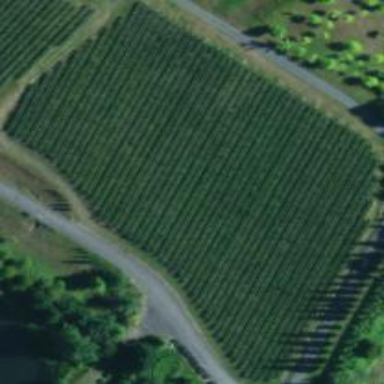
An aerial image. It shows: Vineyard with grape crops.